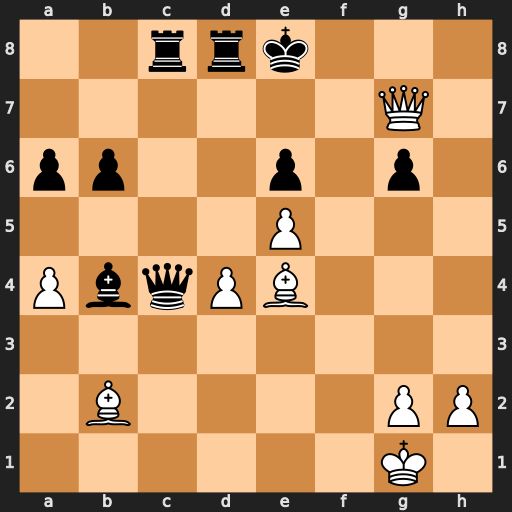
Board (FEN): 2rrk3/6Q1/pp2p1p1/4P3/PbqPB3/8/1B4PP/6K1
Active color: w
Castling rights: -
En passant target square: -
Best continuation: Bxg6#